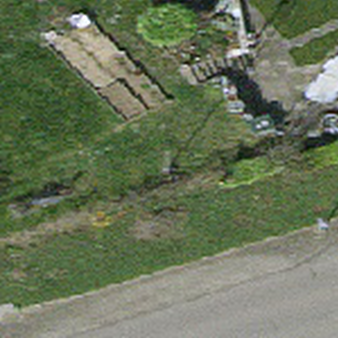
Label: other